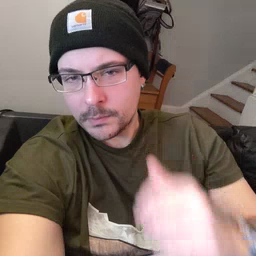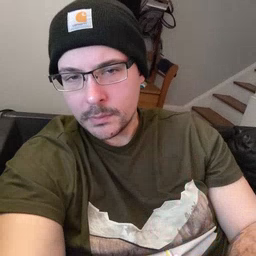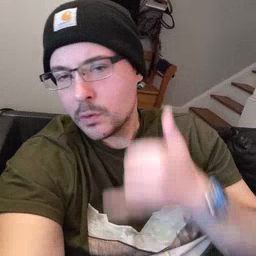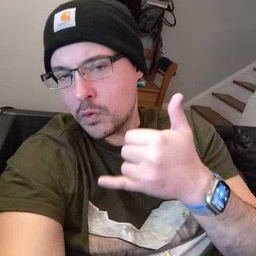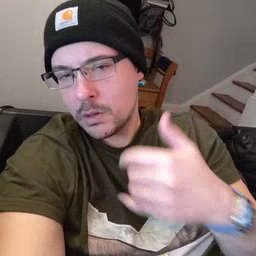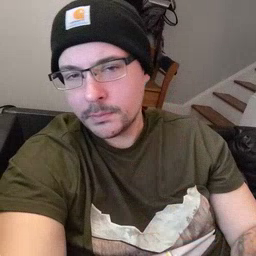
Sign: callonphone